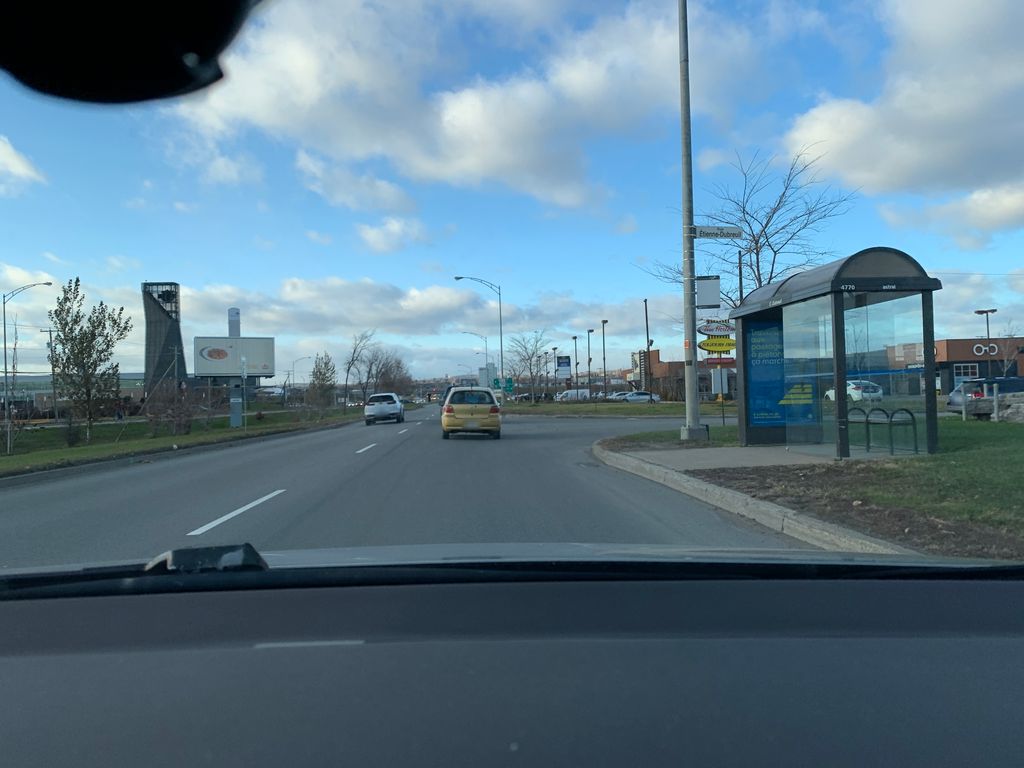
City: quebec_city